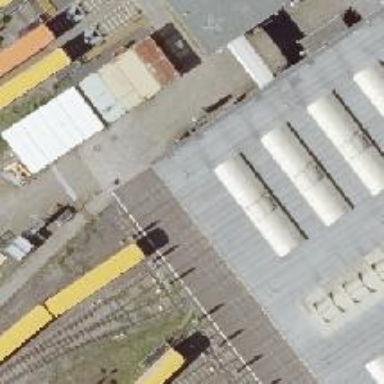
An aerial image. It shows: Yard meant for service. The rail tracks are electrified at the top.